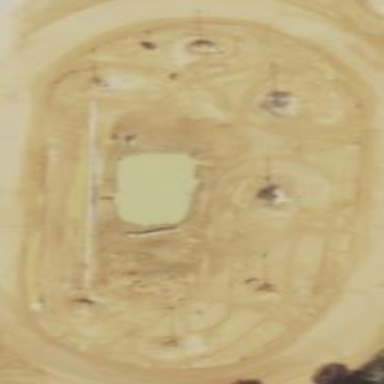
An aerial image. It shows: Dirt raceway for motor sports.